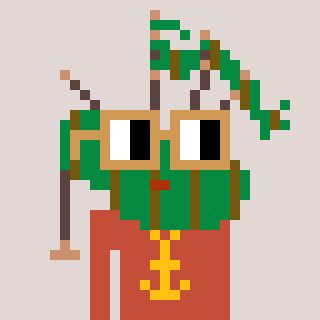
a pixel art character with square brown glasses, a bagpipe-shaped head and a rust-colored body on a warm background